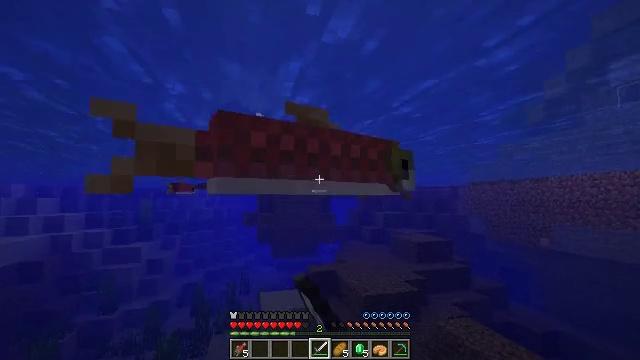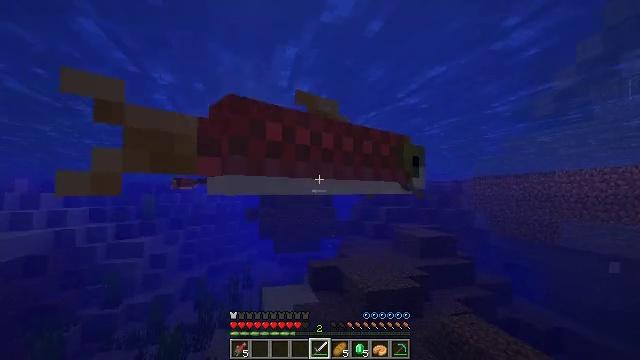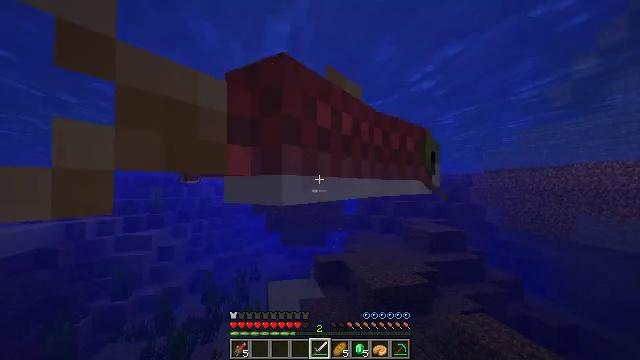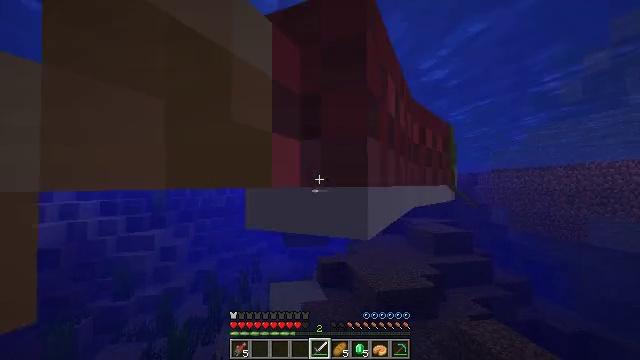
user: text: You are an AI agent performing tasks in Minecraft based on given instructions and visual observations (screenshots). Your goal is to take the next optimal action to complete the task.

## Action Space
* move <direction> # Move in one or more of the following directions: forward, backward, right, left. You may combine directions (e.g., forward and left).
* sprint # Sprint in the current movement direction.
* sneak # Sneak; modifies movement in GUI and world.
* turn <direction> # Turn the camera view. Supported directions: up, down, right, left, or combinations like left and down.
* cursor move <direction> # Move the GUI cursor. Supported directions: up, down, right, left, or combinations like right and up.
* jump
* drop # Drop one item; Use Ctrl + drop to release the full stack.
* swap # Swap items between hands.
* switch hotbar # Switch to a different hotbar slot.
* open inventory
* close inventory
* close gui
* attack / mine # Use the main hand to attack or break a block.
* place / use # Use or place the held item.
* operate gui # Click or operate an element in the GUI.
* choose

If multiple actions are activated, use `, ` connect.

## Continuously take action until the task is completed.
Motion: motion action
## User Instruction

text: Hunt a salmon.
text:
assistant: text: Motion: move forward, turn down, attack / mine
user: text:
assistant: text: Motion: move forward, turn left and down
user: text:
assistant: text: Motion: move forward
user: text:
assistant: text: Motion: no_op